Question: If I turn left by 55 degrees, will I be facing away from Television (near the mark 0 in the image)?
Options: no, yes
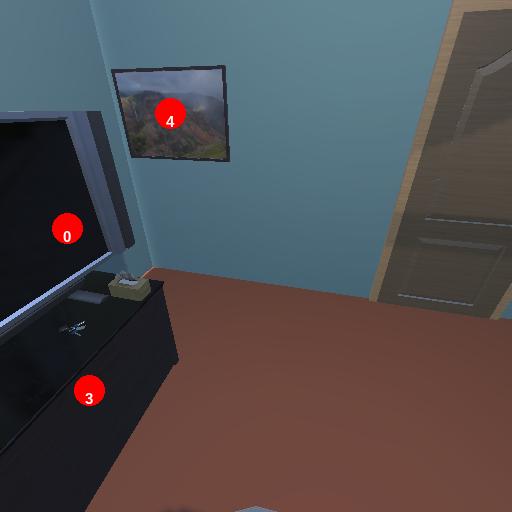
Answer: no